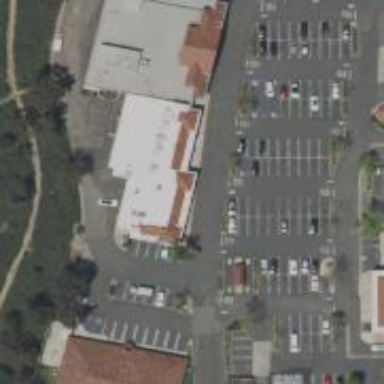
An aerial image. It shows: Veterinary facility.